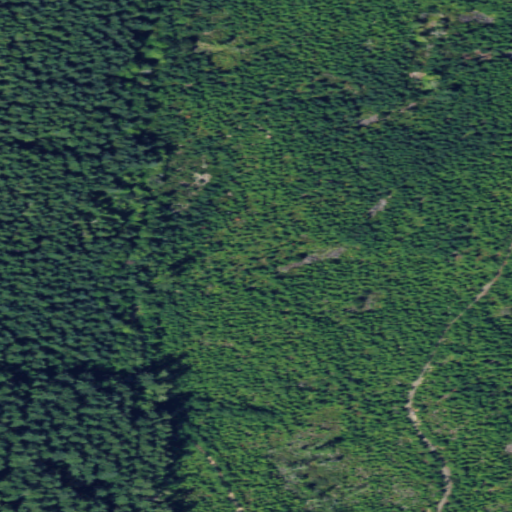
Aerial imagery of cape in Washington named Toandos Peninsula containing evergreen forest and mixed forest